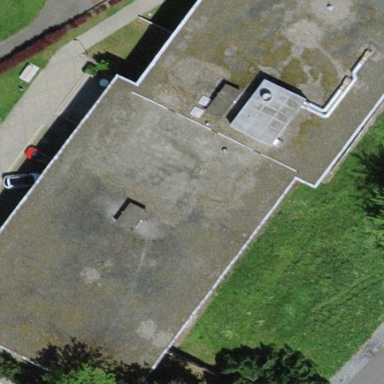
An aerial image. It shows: School building.